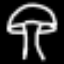
Label: mushroom